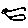
Label: bird